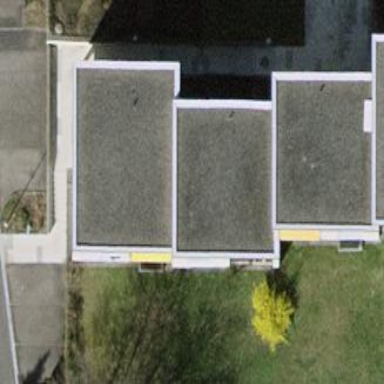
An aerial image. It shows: Apartment building with flat roof.